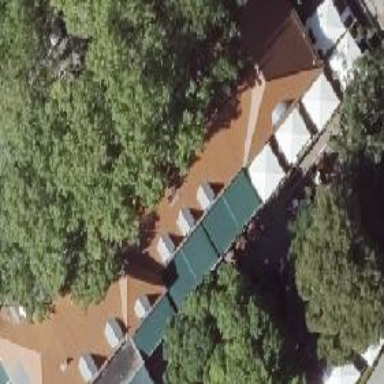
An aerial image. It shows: Restaurant with beer garden.